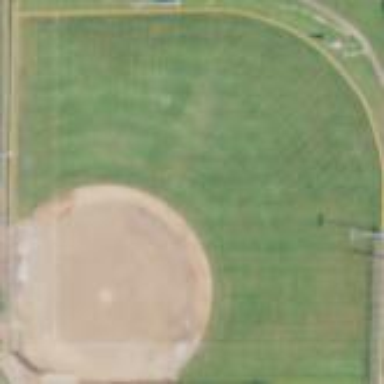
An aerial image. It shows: Baseball pitch for leisure land activities.